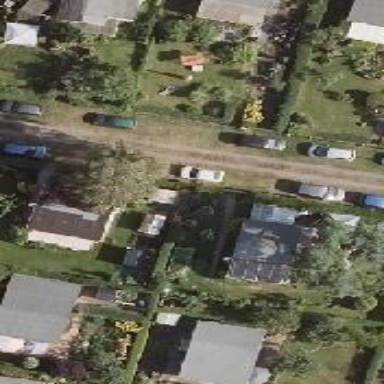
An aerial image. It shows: Plot within allotments.